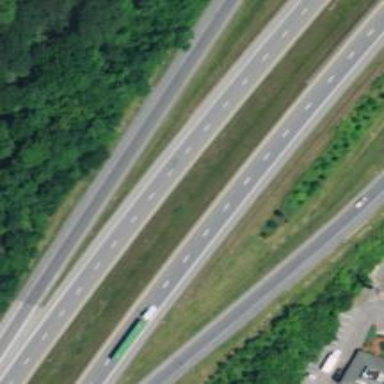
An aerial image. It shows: Asphalt motorway.